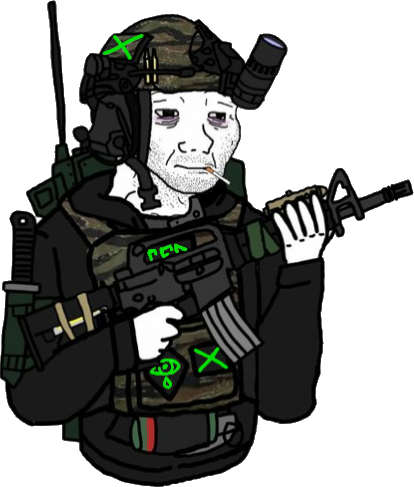
Label: 5_Doomer